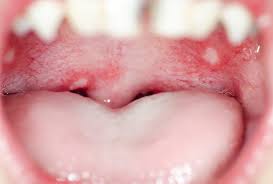
Condition: Mouth Ulcer